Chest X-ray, PA view. Patient: 49 years old, sex M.
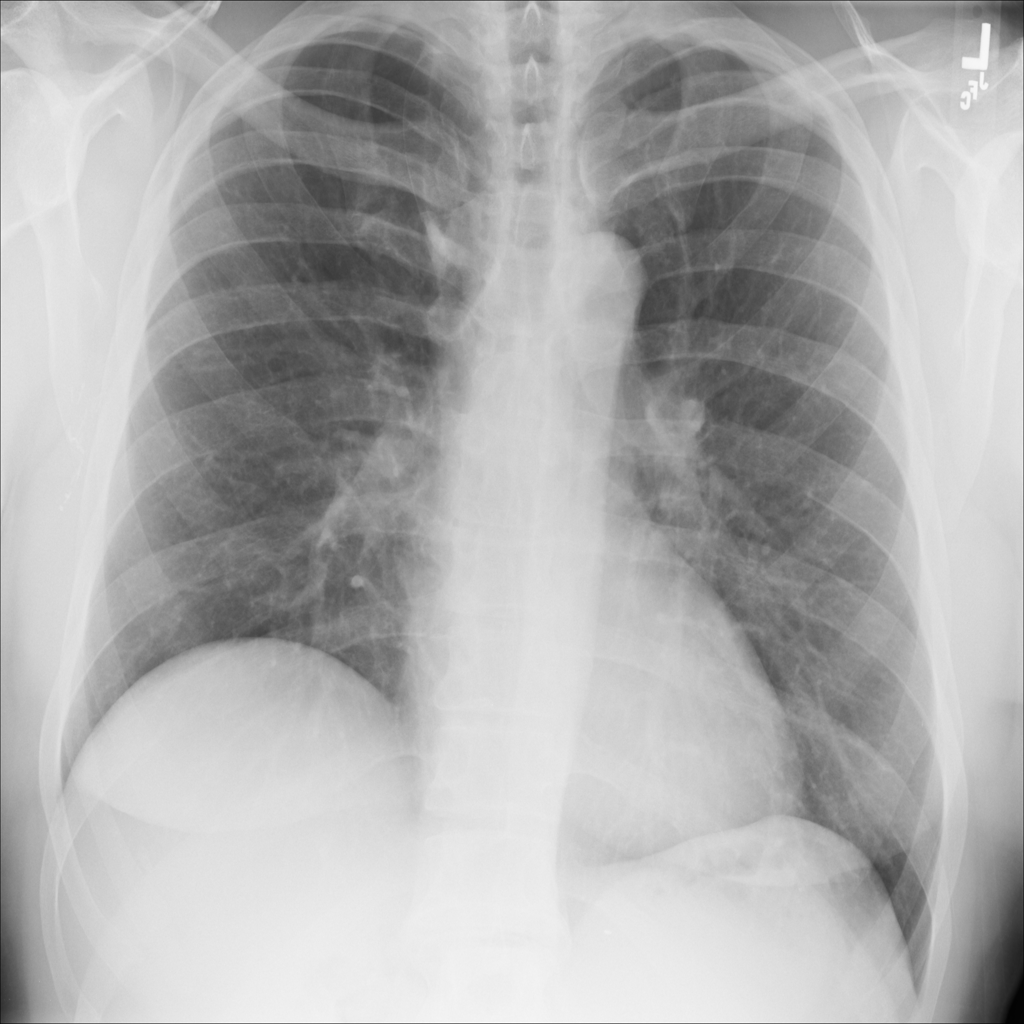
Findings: No Finding